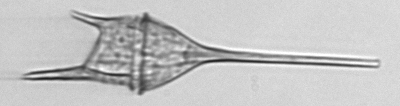
Label: Tripos_lineatus